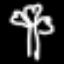
Label: palm tree